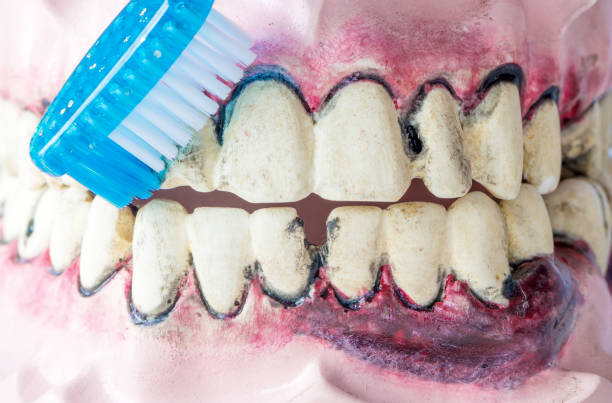
Condition: Caries